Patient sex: M
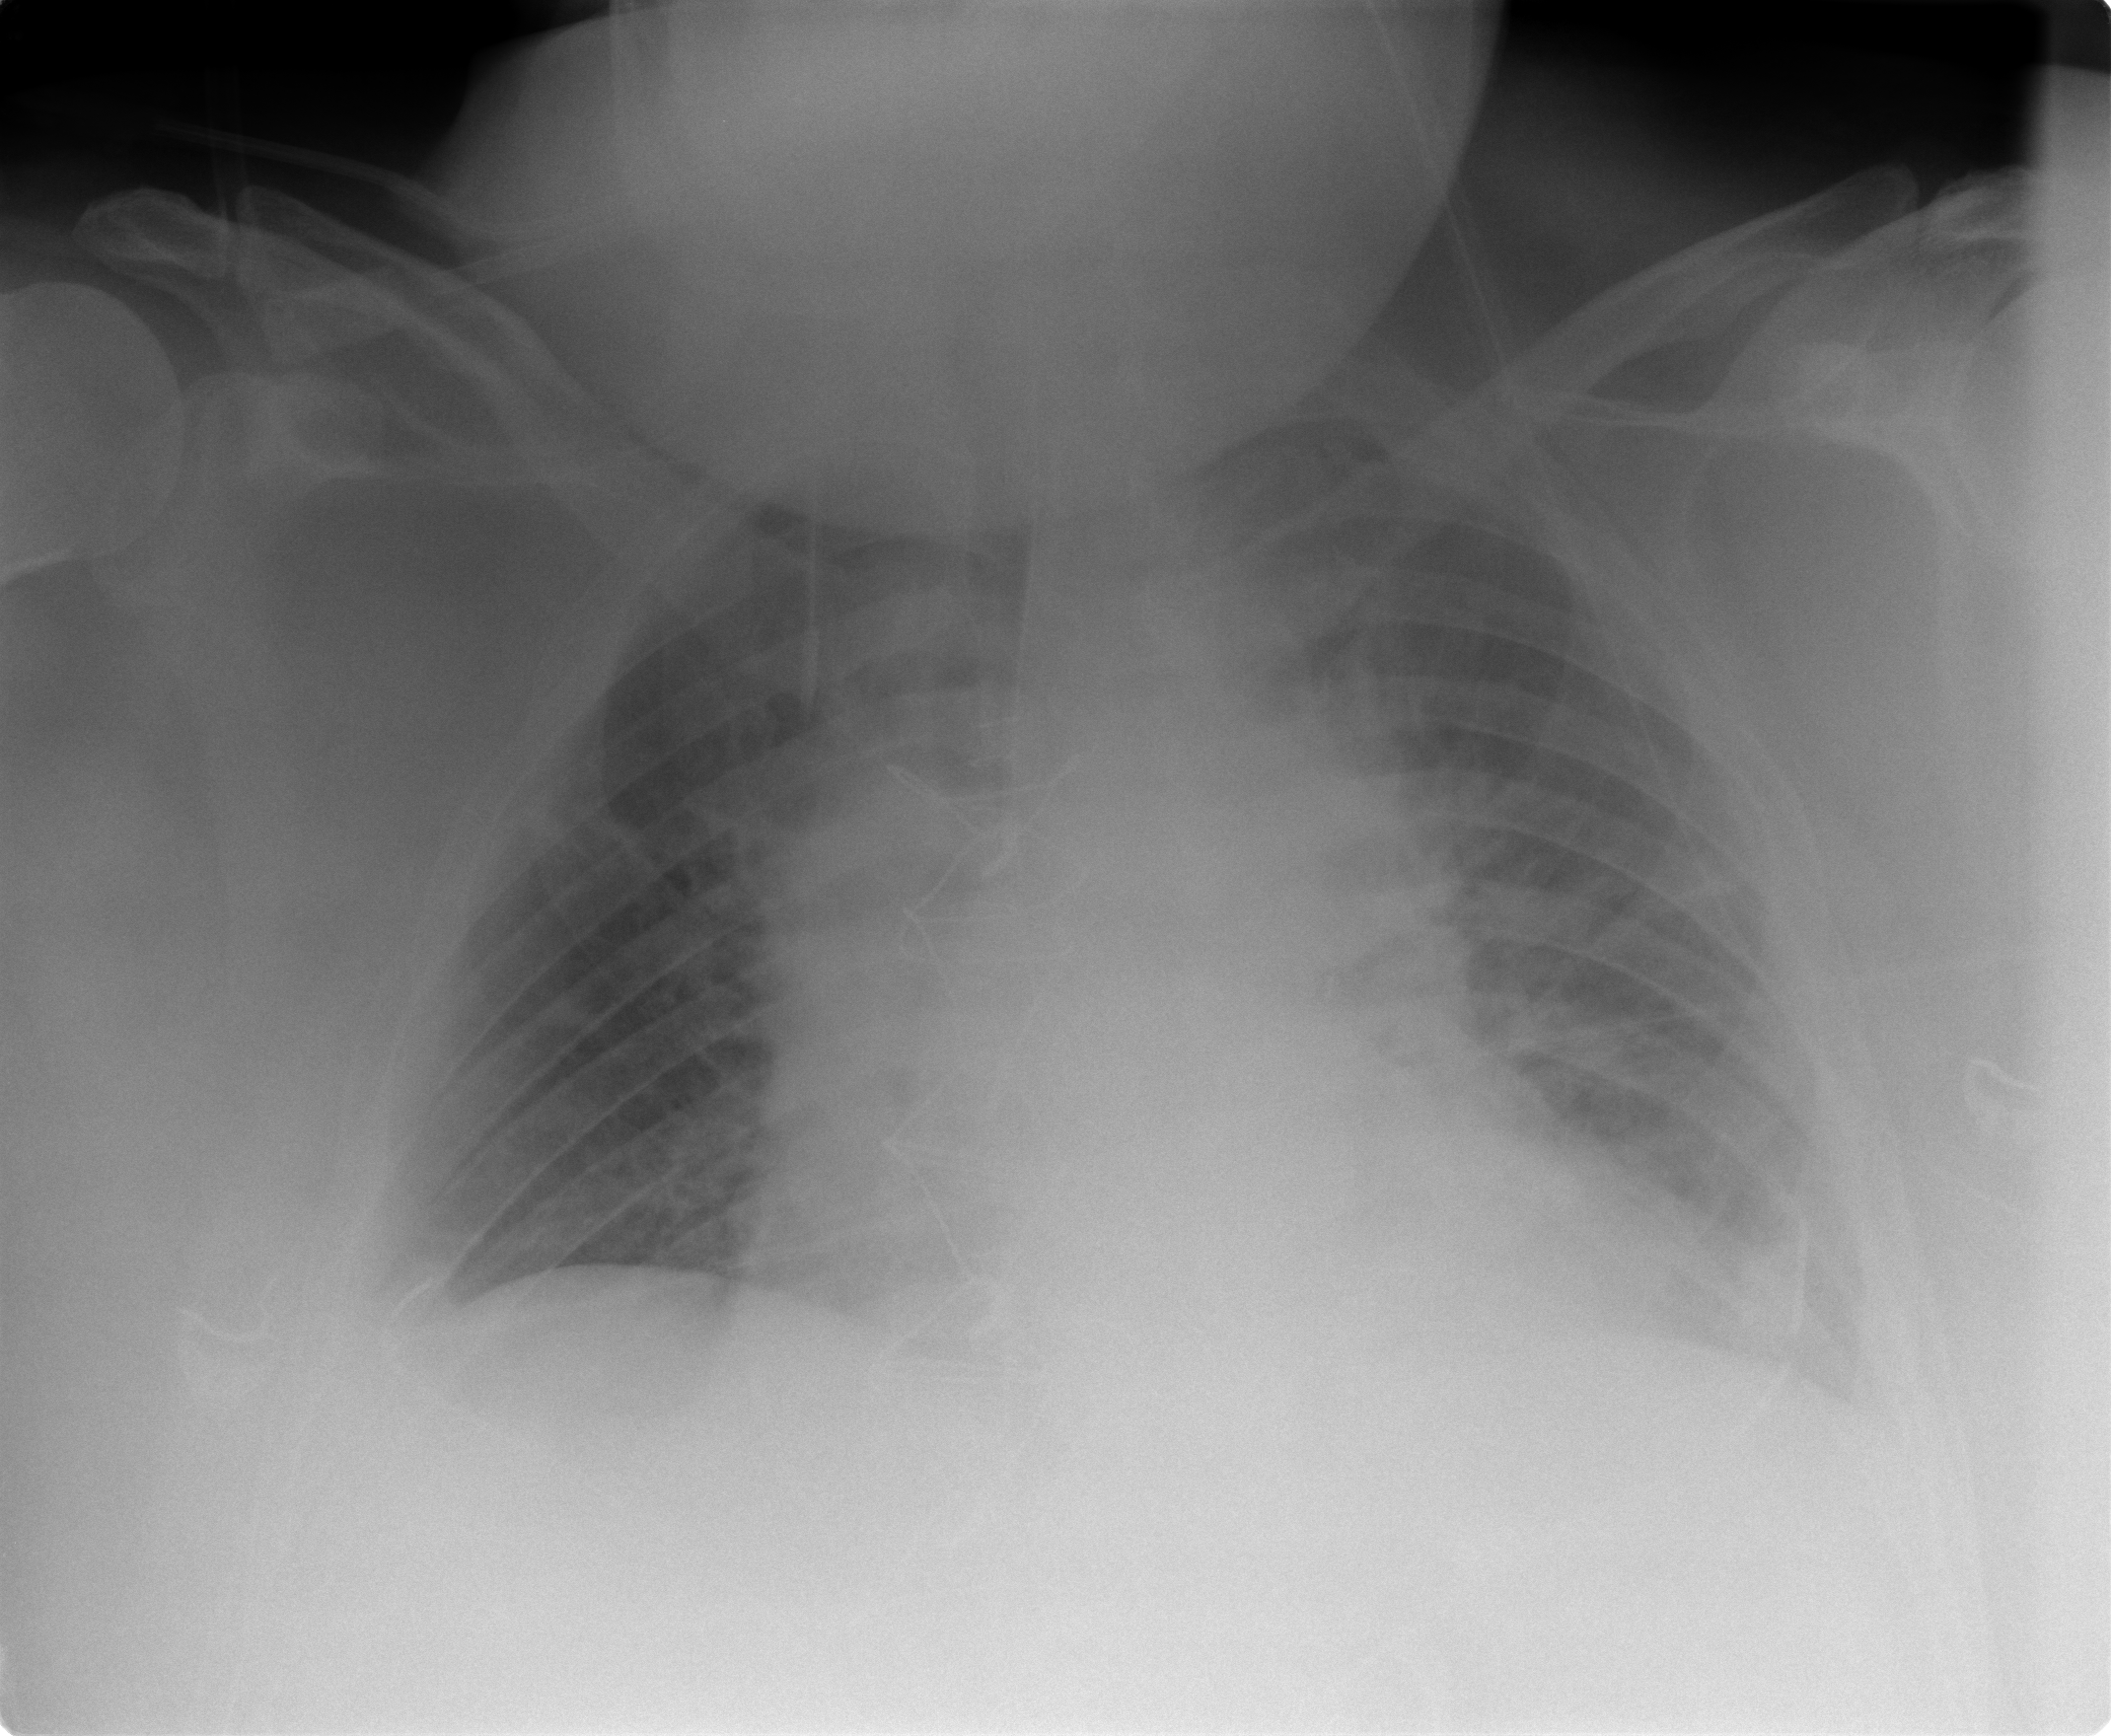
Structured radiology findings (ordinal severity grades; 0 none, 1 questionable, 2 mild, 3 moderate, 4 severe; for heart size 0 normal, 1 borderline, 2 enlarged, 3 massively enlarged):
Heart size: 2
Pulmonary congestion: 2
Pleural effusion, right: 0
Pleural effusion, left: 0
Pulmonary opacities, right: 0
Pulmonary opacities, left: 0
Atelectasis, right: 0
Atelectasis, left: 0